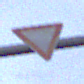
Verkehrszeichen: VorfahrtGewaehren
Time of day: SunriseSunset
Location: Outdoor (Urban)
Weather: PartlyCloudy
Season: NotSpecified
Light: Natural